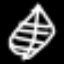
Label: leaf